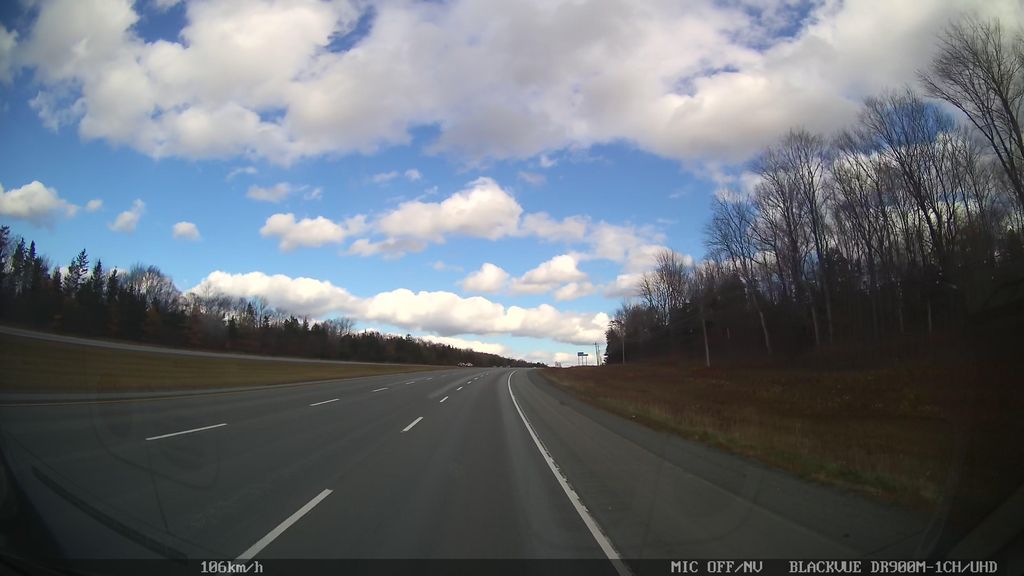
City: halifax